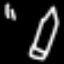
Label: pencil